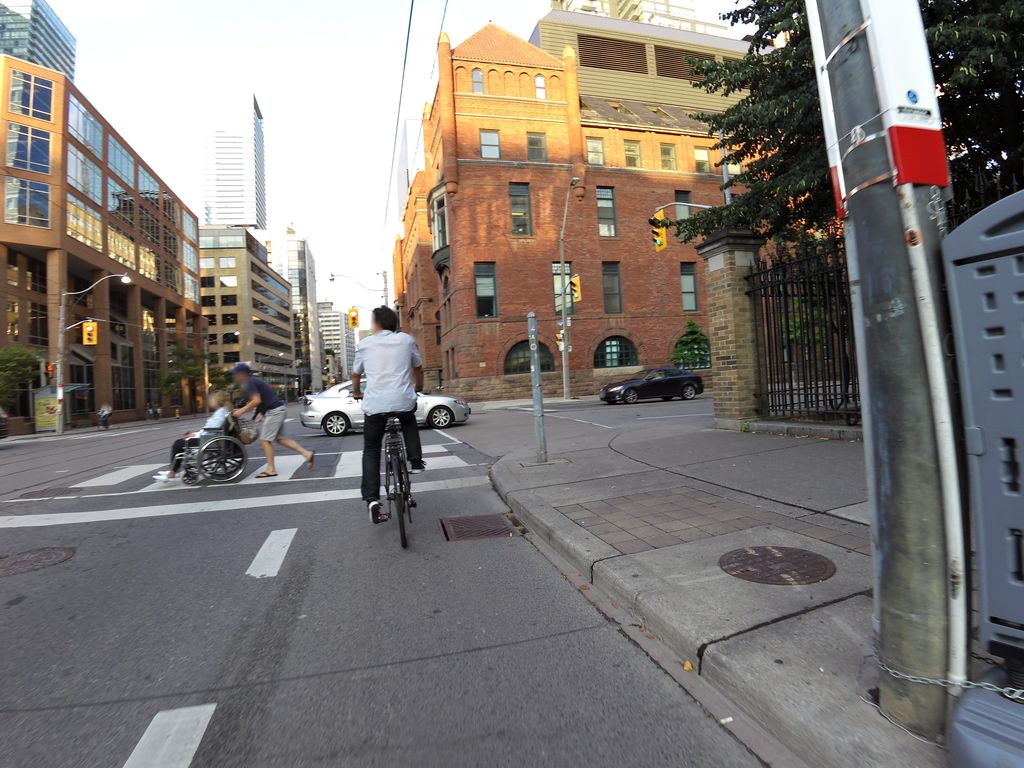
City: toronto